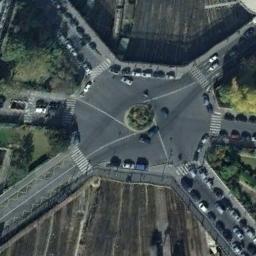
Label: roundabout